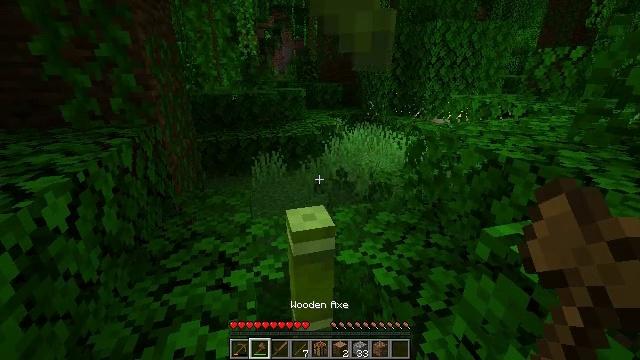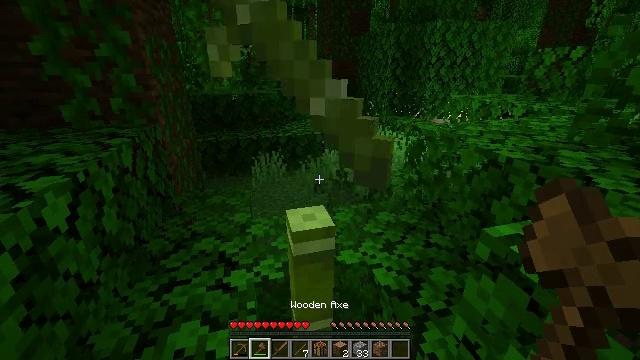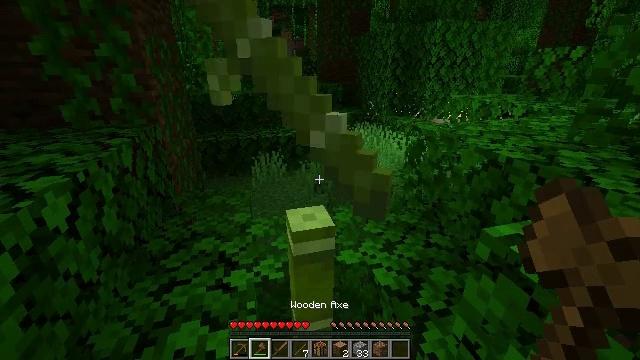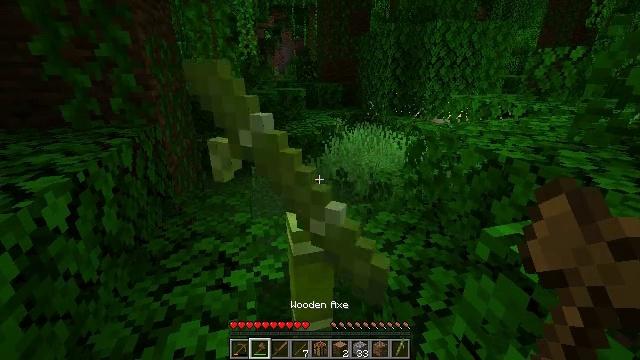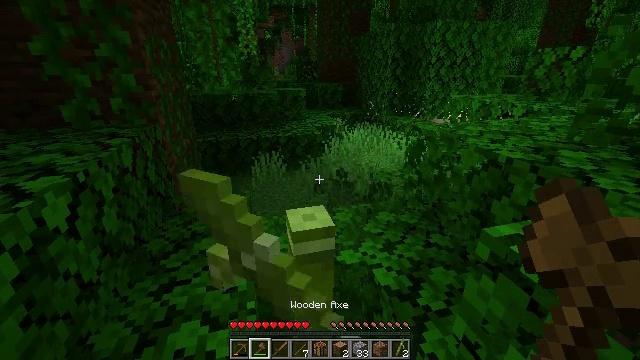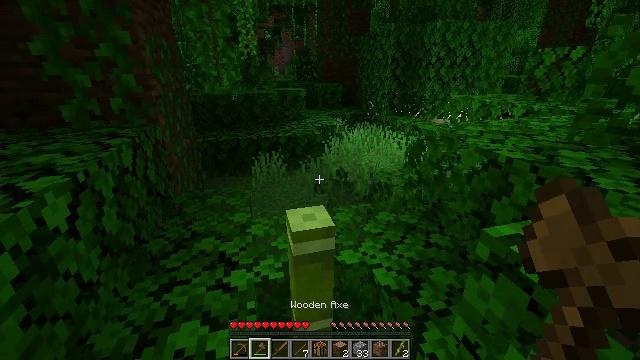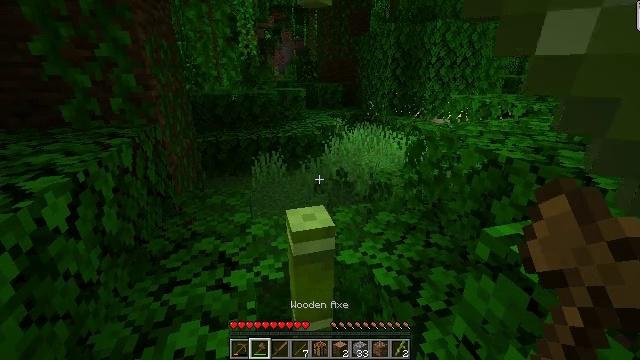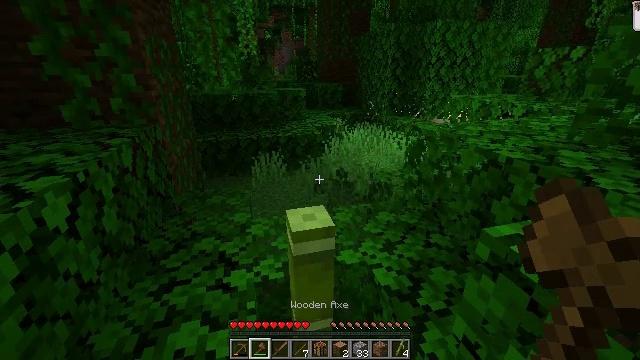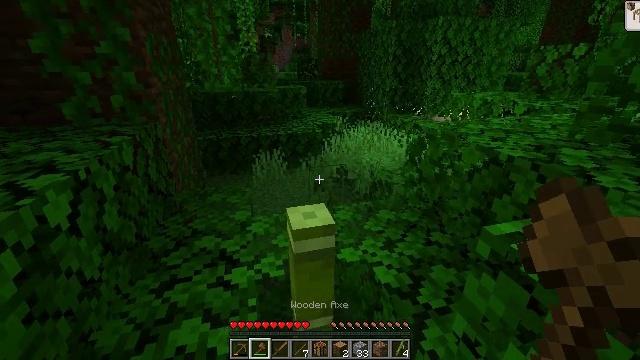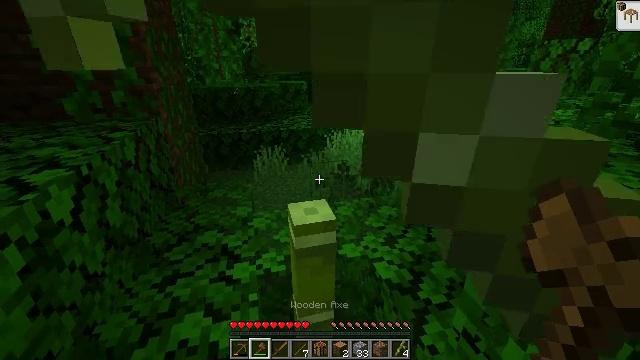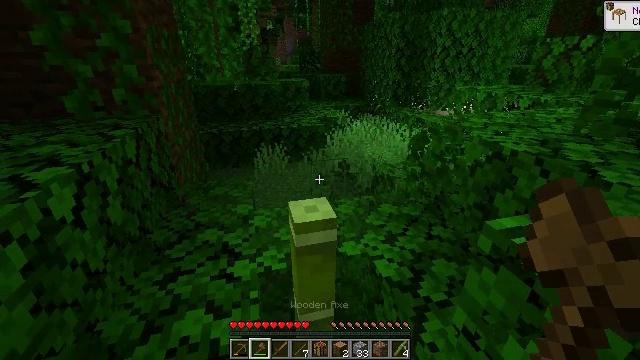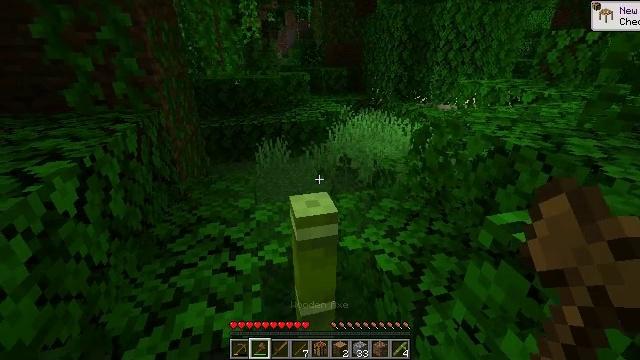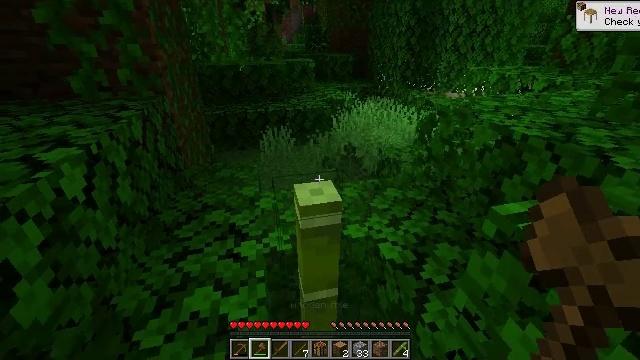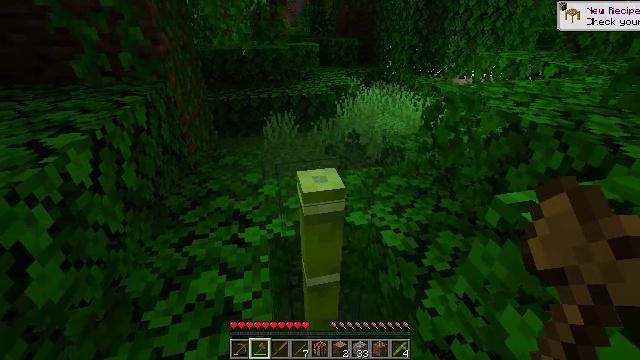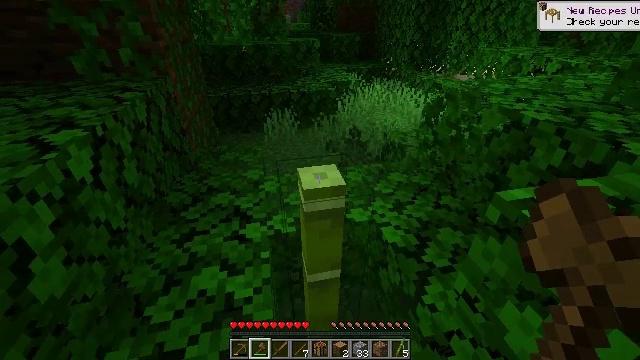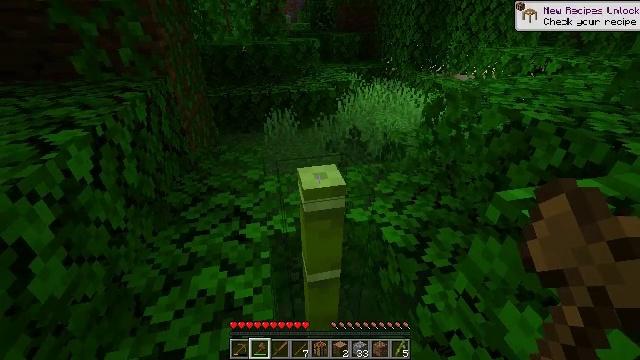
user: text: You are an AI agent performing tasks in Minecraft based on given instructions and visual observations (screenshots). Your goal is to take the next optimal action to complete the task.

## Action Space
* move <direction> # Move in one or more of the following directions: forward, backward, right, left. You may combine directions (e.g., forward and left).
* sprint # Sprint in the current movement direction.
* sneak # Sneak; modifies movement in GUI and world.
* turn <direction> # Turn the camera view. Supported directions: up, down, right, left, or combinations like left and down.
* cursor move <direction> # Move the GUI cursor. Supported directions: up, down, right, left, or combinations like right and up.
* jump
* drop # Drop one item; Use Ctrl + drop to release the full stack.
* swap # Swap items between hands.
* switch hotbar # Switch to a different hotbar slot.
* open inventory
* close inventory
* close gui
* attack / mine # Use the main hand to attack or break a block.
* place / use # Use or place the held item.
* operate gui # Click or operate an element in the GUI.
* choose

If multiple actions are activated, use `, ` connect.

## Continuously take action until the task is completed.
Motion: motion action
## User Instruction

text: Collect some bamboo.
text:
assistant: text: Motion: no_op
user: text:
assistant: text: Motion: no_op
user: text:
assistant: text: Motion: no_op
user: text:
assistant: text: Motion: no_op
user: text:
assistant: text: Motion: no_op
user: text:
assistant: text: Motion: no_op
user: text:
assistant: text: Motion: no_op
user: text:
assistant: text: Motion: no_op
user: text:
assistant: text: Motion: no_op
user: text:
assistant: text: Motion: no_op
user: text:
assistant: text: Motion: turn down
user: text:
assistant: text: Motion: turn left and down
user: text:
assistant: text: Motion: turn down
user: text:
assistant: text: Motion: no_op
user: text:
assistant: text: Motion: no_op
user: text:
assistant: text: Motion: no_op
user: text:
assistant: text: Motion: no_op
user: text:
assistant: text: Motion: no_op
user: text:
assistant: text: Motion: no_op
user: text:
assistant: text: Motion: no_op
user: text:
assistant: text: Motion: no_op
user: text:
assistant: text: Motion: no_op
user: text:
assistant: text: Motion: no_op
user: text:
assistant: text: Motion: no_op
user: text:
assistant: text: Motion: no_op
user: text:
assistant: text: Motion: no_op
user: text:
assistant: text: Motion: move forward
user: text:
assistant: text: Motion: move forward
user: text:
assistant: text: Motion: move forward
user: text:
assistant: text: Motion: move forward